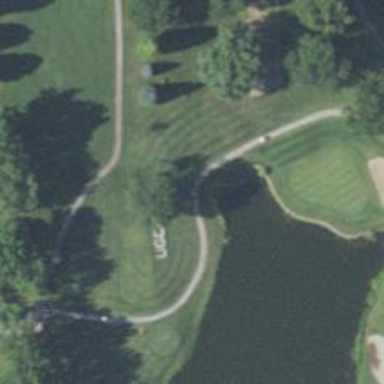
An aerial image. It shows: Pathway for golfing.